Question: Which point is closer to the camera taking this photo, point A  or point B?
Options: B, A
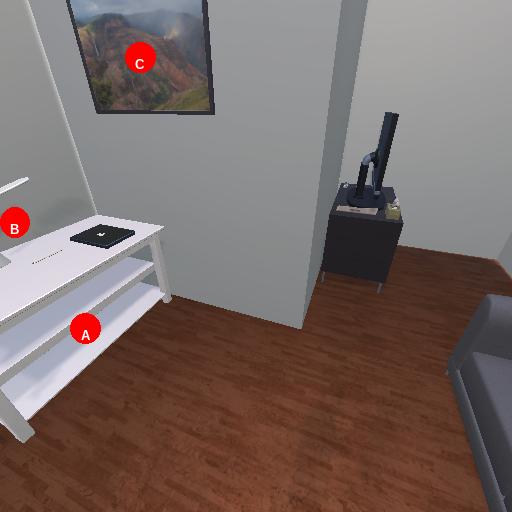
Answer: B